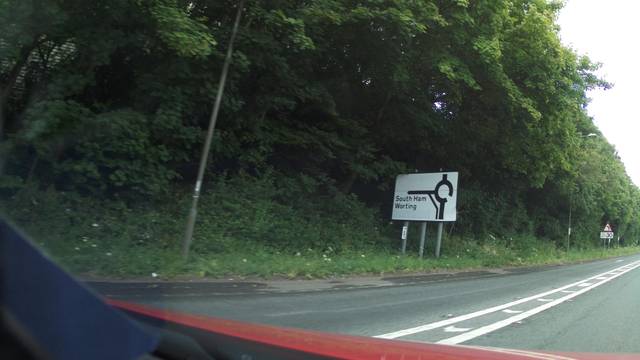
Region: United Kingdom
Coordinates: 51.276, -1.108